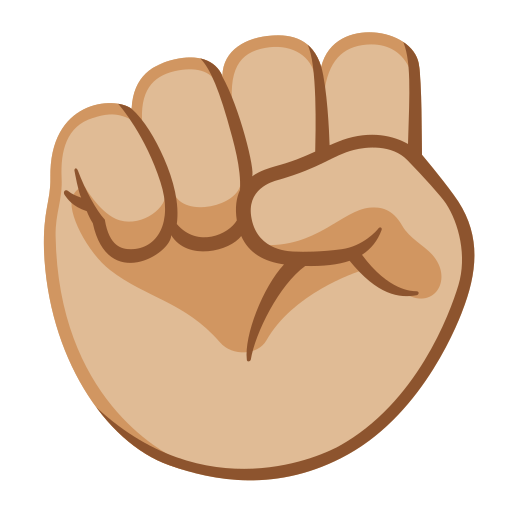
Emoji: ✊🏼